Aerial crown-view tile of a tropical tree (Barro Colorado Island, Panama), acquired 20250818:
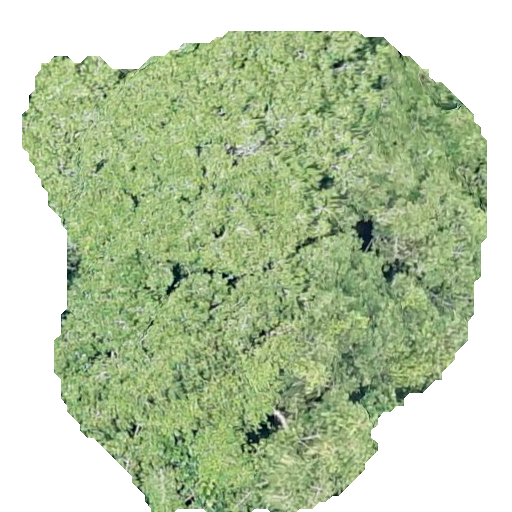
Species: Virola surinamensis
GBIF accepted scientific name: Virola surinamensis
Crown area: 249.673 m²